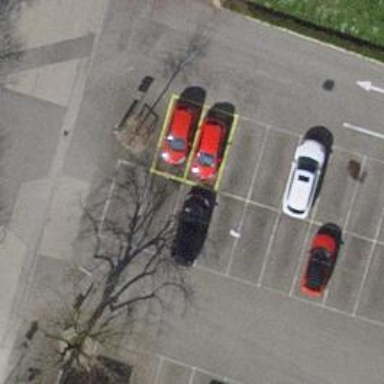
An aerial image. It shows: Car sharing facility.